Question: I have a login screen with a user name and password but it also has a company field which is kind of like having a domain.
The problem is that the browsers are using the domain box like the username so when you save the password in the browser, if you type the domain it fills the password in the password box, then all you need to to is add the username which is most likely that computer user. It is obviously a serious security problem.
E.g. User: Tom, Domain: Netweb, Pass: test
Tom logs in once and clicks to save his password. The next time he comes back, he enters Netweb into the domain and presses return, it fills the password which was saved for that domain and then he can enter his username afterwards.
What can I do about this? Is there a way to set the username so that it doesn't use the company or a way to use the top two before adding the password?

My code is below:
'''
<tr class="center">
<td class="center">User Name
<br />
<asp:TextBox ID="txtUser" runat="server"></asp:TextBox>
</td>
</tr>
<tr class="center">
<td class="center">Company
<br />
<asp:TextBox ID="txtCompany" runat="server"></asp:TextBox>
</td>
</tr>
<tr class="center">
<td class="center">Password
<br />
<asp:TextBox ID="txtPass" runat="server" TextMode="Password"></asp:TextBox>
<br />Remember me?
<asp:CheckBox ID="chkPersistCookie" runat="server" AutoPostBack="false" />
<br />
<br />
<asp:Button ID="btnSubmit" runat="server" Text="Login" CssClass="center" OnClick="btnSubmit_Click" />
<br />
<asp:Label ID="lblMessage" runat="server"></asp:Label>
<br />
<asp:RequiredFieldValidator ID="RequiredFieldValidator1" runat="server" ControlToValidate="txtUser" ErrorMessage="Please enter a user name" ForeColor="Red"></asp:RequiredFieldValidator>
<br />
<asp:RequiredFieldValidator ID="RequiredFieldValidator3" runat="server" ControlToValidate="txtCompany" ErrorMessage="Please enter a company" ForeColor="Red"></asp:RequiredFieldValidator>
<br />
<asp:RequiredFieldValidator ID="RequiredFieldValidator2" runat="server" ControlToValidate="txtPass" ErrorMessage="Please enter a password" ForeColor="Red"></asp:RequiredFieldValidator>
</td>
</tr>
'''
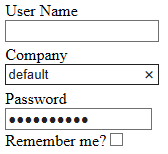
Answer: Solved for now by swapping the textboxes around in the end.